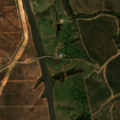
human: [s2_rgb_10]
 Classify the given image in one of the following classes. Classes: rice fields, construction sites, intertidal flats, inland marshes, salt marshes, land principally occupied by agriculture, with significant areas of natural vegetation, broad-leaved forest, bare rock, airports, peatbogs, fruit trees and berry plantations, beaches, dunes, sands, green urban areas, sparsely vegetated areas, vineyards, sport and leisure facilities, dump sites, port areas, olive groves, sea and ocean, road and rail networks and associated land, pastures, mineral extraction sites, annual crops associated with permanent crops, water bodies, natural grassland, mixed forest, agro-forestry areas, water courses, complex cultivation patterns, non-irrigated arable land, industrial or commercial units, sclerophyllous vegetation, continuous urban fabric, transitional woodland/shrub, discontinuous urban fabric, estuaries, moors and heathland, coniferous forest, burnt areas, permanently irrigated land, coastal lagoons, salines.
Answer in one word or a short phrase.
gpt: olive groves, agro-forestry areas